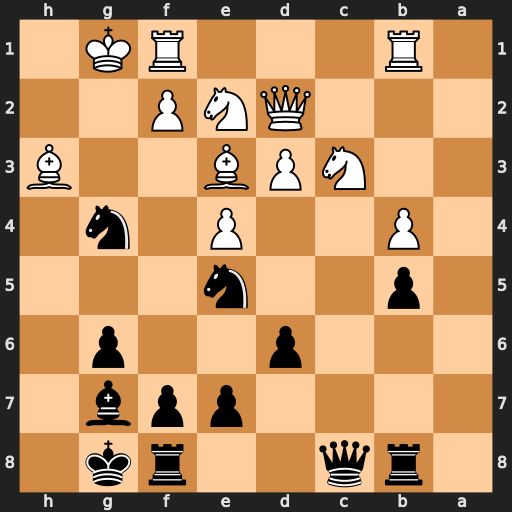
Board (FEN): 1rq2rk1/4ppb1/3p2p1/1p2n3/1P2P1n1/2NPB2B/3QNP2/1R3RK1
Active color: b
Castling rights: -
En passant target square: -
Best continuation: Nf3+ Kg2 Nxd2